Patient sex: M
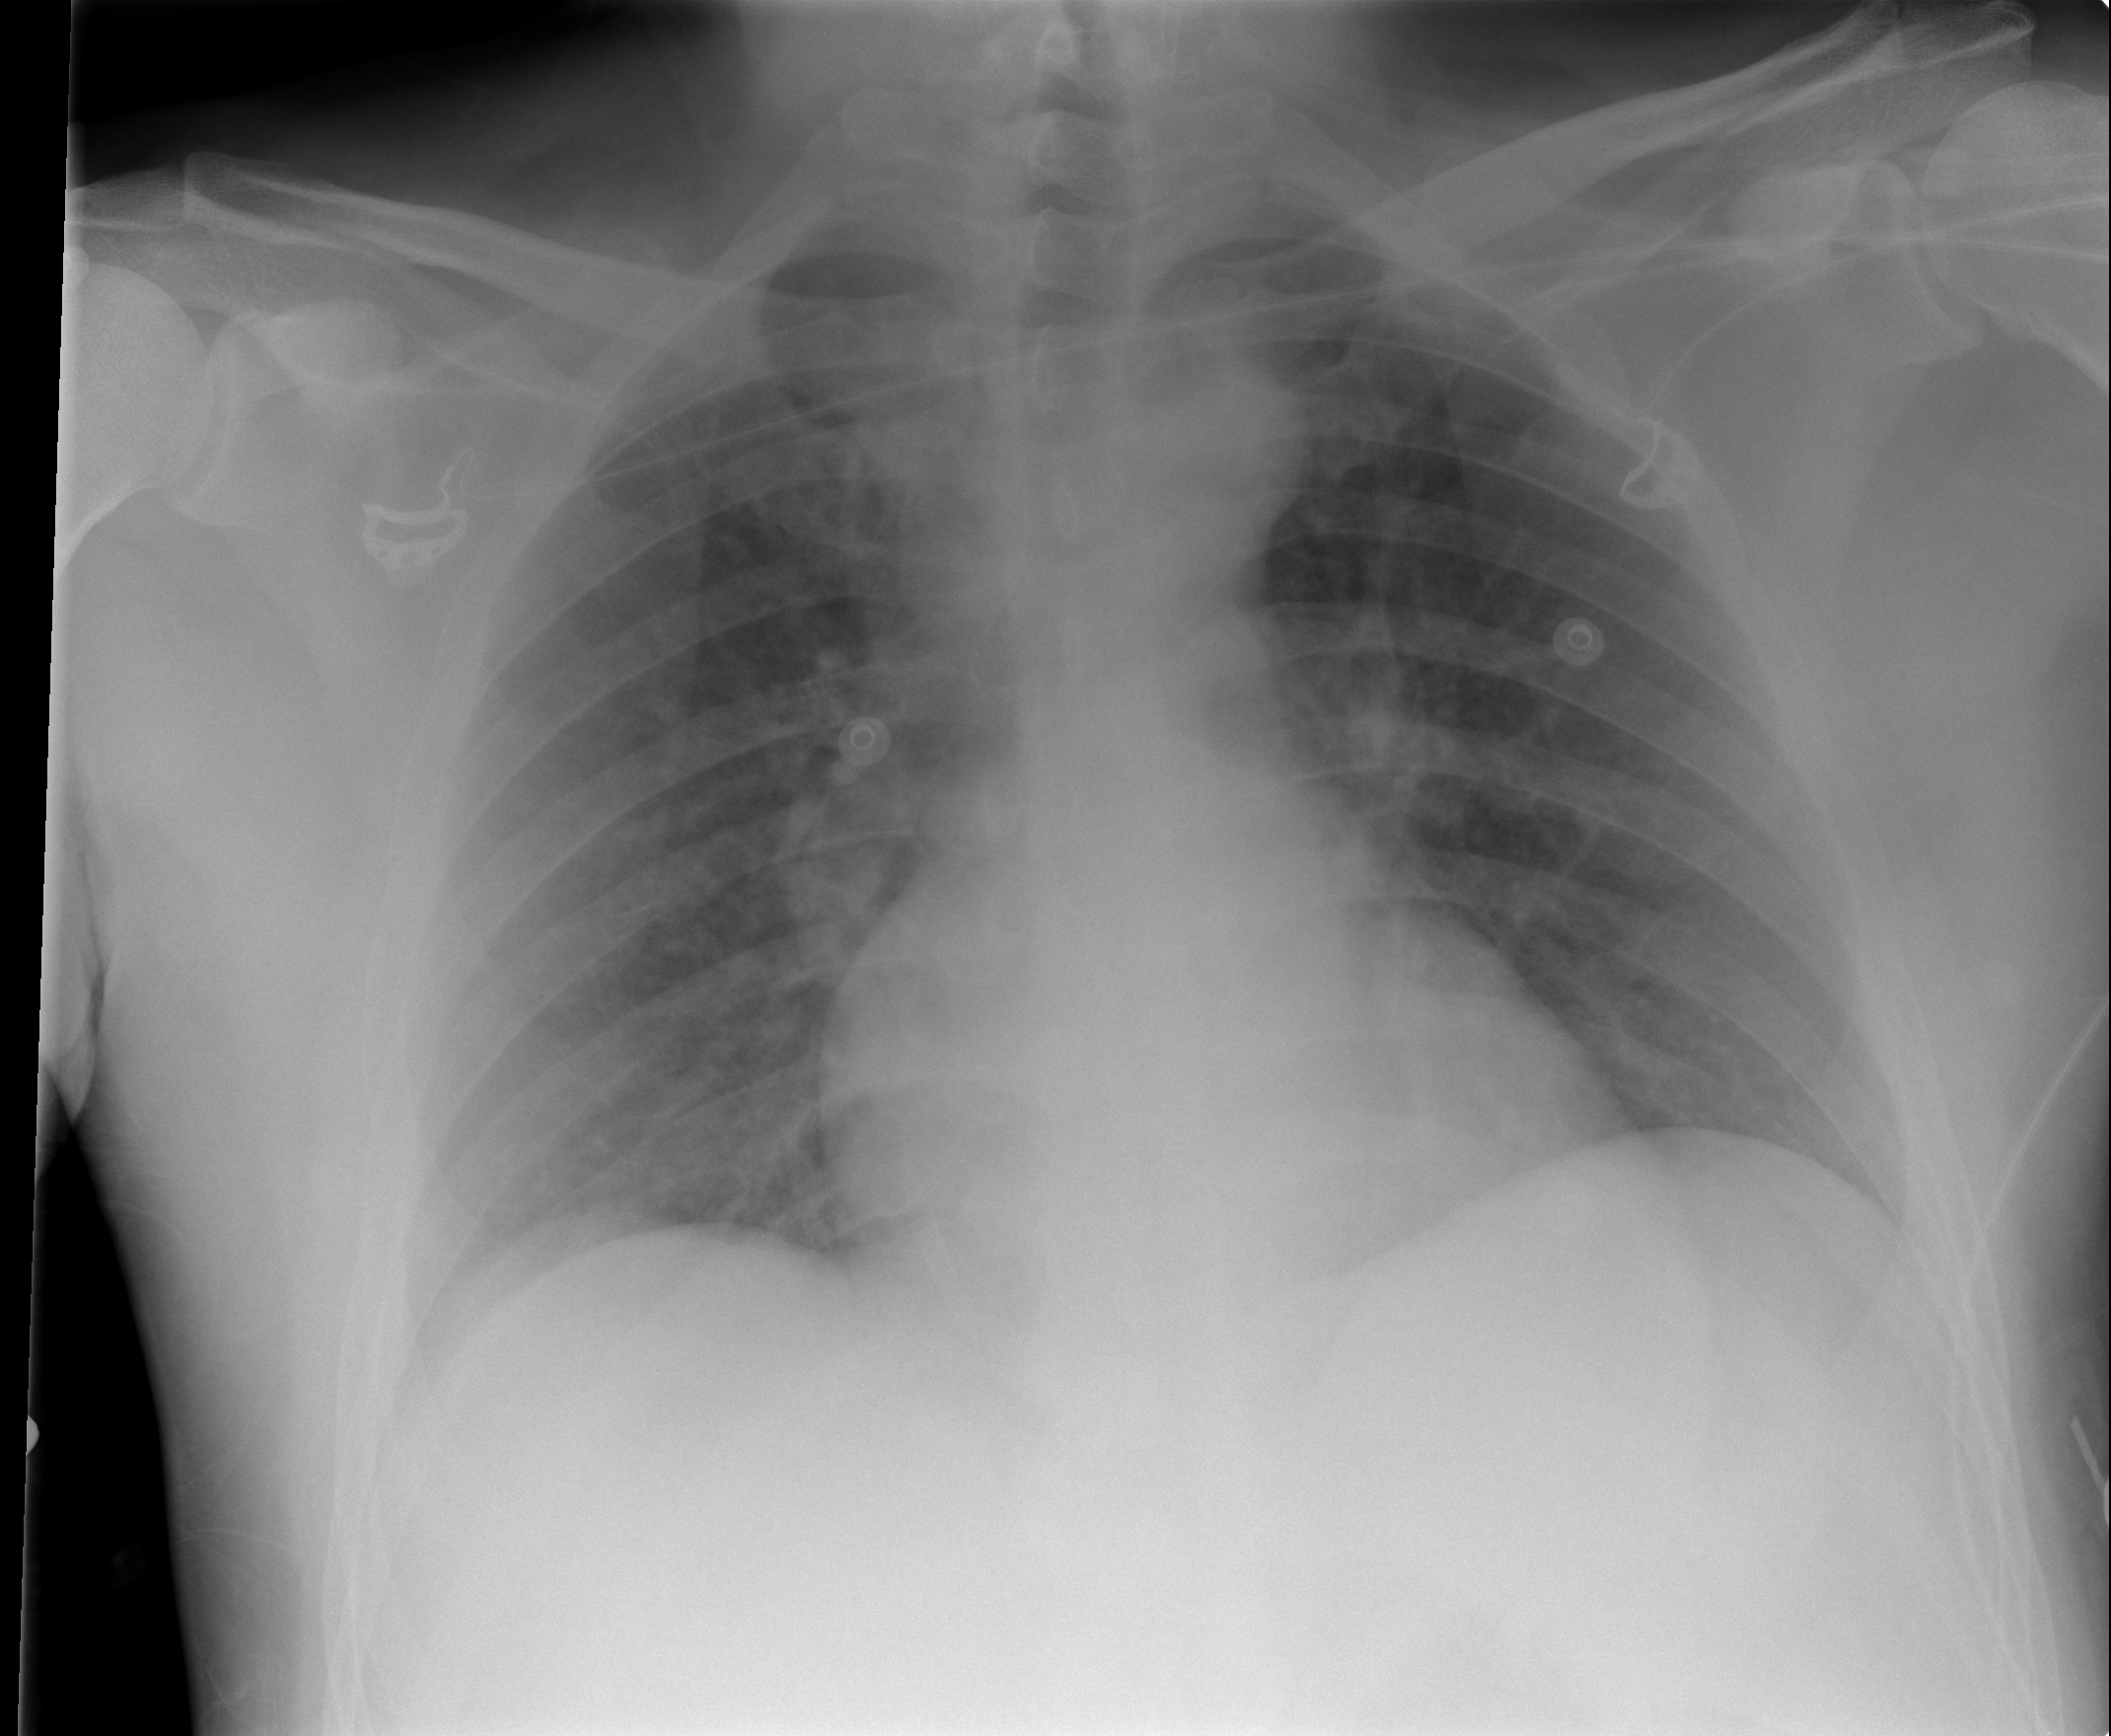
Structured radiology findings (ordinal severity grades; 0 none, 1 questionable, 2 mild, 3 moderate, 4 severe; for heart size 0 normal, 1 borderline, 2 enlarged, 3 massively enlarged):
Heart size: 0
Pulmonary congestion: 1
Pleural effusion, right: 0
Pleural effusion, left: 0
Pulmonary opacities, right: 0
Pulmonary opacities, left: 0
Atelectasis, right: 0
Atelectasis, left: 0